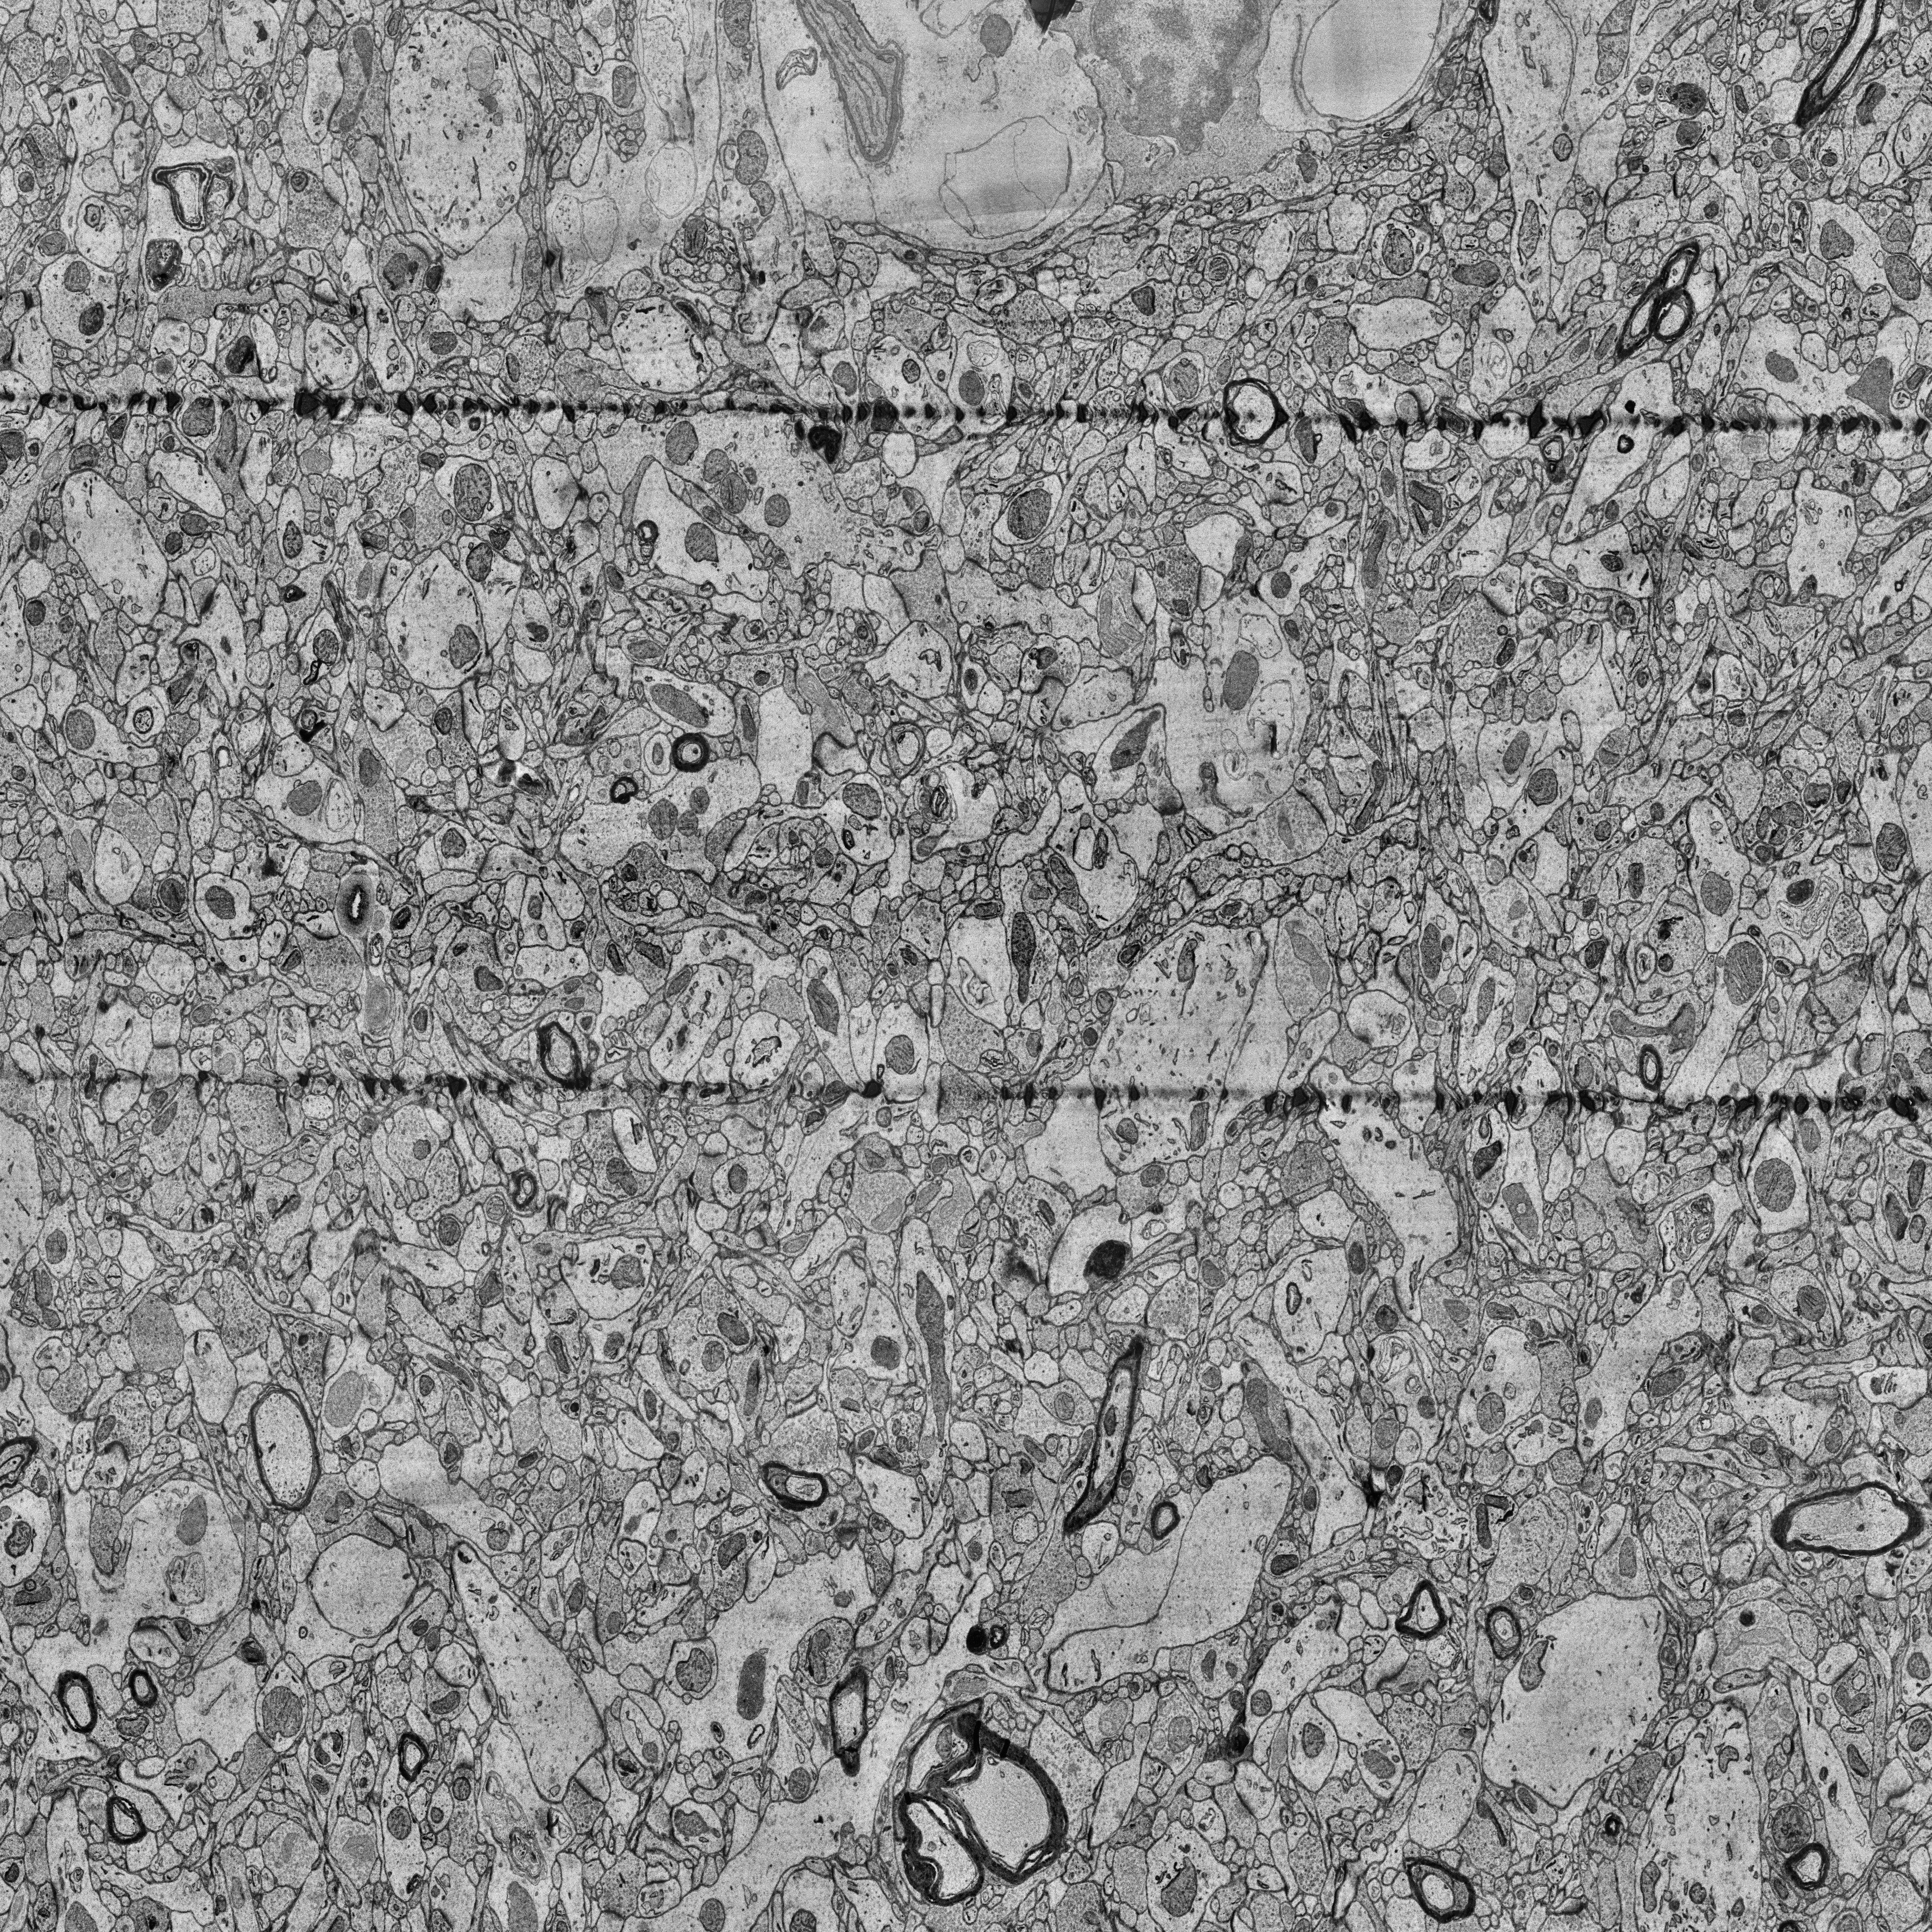
Electron microscopy slice of human cortex tissue
Slice depth (z): 131
Mitochondria instances in slice: 476